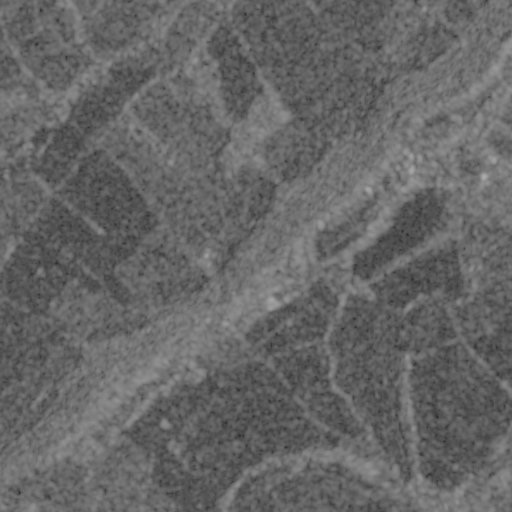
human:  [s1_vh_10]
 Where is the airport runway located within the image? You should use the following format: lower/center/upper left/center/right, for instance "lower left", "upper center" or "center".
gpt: The airport runway is located in the upper left of the image.
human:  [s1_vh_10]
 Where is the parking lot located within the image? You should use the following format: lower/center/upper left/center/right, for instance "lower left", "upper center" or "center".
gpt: The parking lot is located in the center of the image.
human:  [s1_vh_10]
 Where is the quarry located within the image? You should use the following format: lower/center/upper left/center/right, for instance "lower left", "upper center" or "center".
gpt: There is no quarry in the image.

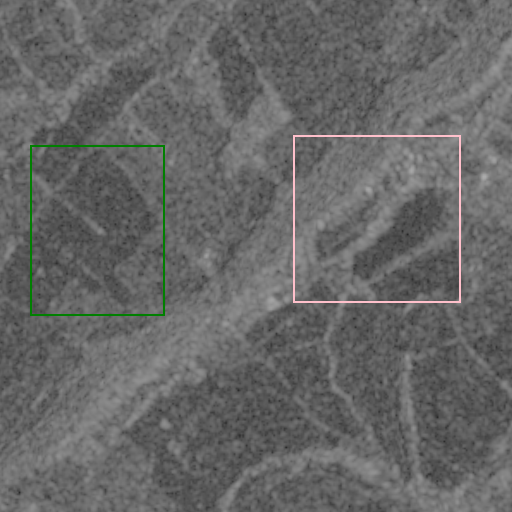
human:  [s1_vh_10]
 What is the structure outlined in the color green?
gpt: The structure outlined in green is a crop field.
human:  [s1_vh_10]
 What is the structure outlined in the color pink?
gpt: The structure outlined in pink is a quarry.
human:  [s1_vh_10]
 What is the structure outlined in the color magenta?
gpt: There is no magenta outline.